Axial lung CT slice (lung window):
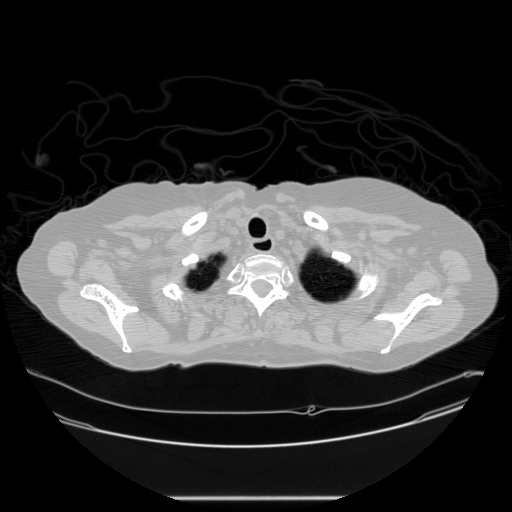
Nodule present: no